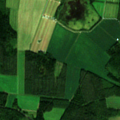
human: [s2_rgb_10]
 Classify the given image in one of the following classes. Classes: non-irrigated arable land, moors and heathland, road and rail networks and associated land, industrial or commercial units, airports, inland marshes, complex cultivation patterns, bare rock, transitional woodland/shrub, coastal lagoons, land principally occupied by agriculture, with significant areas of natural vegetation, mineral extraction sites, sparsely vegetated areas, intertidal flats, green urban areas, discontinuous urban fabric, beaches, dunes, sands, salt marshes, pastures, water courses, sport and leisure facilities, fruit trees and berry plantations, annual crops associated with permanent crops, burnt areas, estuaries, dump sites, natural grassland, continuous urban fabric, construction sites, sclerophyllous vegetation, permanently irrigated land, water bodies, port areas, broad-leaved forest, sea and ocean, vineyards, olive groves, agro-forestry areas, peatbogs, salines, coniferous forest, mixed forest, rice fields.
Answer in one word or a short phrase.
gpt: non-irrigated arable land, land principally occupied by agriculture, with significant areas of natural vegetation, coniferous forest, mixed forest, transitional woodland/shrub, water bodies